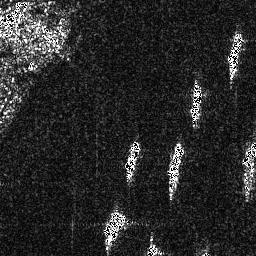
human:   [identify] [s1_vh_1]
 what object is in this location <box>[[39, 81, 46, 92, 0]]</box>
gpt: <ref>1 small ship at the bottom</ref>

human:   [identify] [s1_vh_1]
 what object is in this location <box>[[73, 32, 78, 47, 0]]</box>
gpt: <ref>1 medium ship at the right</ref>

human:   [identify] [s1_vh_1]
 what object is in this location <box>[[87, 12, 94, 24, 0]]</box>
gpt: <ref>1 medium ship at the top right</ref>